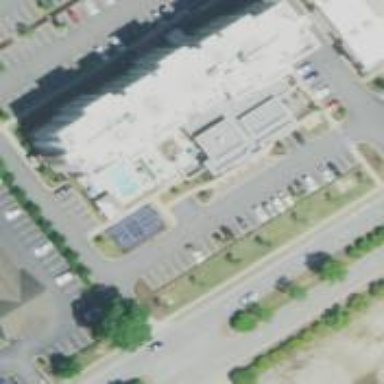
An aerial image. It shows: Hotel building.